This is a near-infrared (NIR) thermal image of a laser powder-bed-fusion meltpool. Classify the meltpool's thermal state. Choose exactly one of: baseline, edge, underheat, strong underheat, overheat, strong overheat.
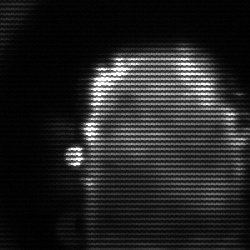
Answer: baseline